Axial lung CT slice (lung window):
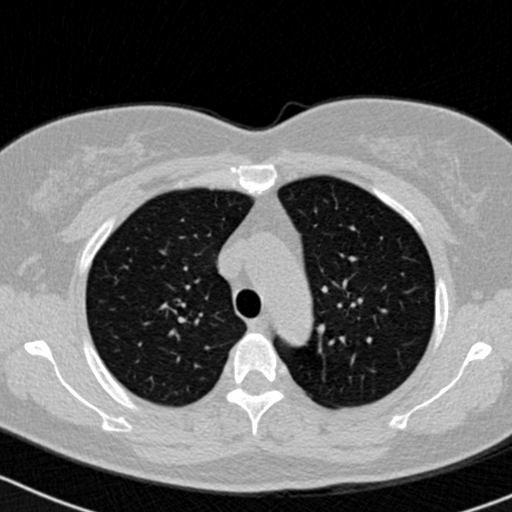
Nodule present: no